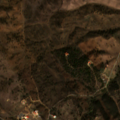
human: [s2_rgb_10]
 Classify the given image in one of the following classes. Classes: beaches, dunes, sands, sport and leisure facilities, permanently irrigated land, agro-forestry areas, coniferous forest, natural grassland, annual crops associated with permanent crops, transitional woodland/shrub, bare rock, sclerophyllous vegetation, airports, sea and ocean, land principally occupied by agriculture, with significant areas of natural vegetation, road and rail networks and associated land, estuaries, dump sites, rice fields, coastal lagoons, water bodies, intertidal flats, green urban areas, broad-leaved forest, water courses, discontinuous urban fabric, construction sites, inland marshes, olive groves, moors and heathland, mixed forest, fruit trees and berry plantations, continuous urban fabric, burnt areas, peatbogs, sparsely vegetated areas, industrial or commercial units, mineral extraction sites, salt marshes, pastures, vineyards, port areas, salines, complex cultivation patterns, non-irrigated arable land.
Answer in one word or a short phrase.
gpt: pastures, annual crops associated with permanent crops, agro-forestry areas, transitional woodland/shrub